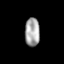
Tissue: lung
Cell type: Endothelial cells
Senescence score: 0.1956
Nuclear area (px): 412
Mean DAPI intensity: 168.24